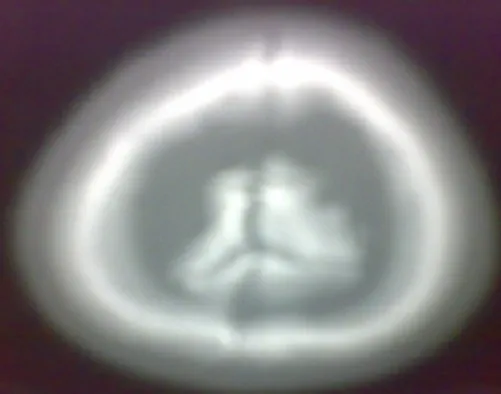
Bone window of coronal CT scan showing depressed fractures of bilateral parietal bones in high parietal region.
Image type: ophthalmic_imaging (slit_lamp_photograph)